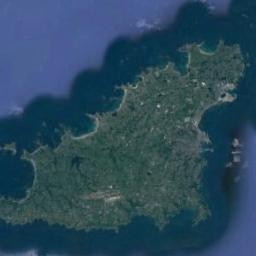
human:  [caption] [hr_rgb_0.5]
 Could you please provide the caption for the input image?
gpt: The irregularly shaped island is surrounded by blue sea water, And the island has a green and yellow-brown intersecting color .

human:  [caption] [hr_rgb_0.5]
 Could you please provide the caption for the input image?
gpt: The island with some vegetation is surrounded by light blue waters .

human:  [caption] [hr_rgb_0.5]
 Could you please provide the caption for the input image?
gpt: There is much vegetation on the island .

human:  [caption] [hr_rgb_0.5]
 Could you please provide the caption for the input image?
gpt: The green island is on a blue sea .

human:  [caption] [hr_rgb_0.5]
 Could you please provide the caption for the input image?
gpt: Many trees are on the island .